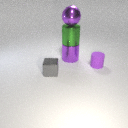
large purple metal sphere above large green metal cylinder